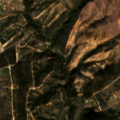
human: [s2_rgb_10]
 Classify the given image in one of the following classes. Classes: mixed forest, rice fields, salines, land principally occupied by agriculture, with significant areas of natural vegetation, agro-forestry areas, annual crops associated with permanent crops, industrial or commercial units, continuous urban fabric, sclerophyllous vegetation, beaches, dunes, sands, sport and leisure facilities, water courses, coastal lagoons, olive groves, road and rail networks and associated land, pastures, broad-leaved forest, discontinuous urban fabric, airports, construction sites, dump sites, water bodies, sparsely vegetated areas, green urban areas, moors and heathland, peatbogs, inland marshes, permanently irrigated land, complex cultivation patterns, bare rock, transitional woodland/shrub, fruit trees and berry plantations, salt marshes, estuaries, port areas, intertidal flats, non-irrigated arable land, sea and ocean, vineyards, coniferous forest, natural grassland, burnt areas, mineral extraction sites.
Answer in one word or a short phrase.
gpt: pastures, land principally occupied by agriculture, with significant areas of natural vegetation, transitional woodland/shrub